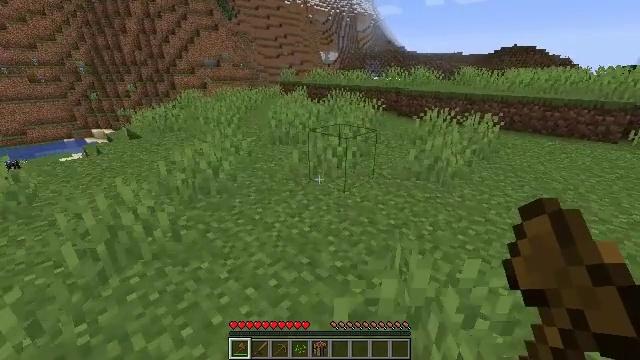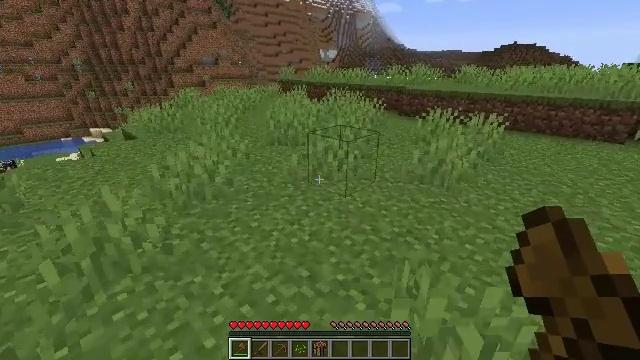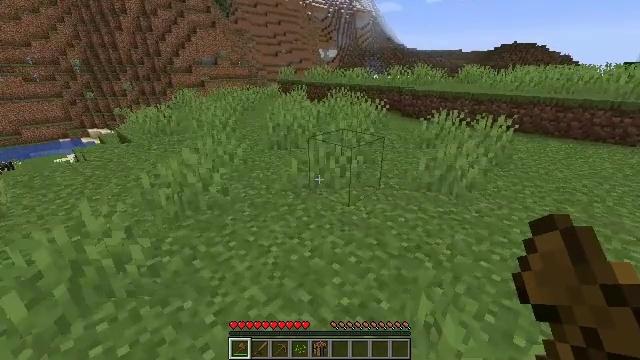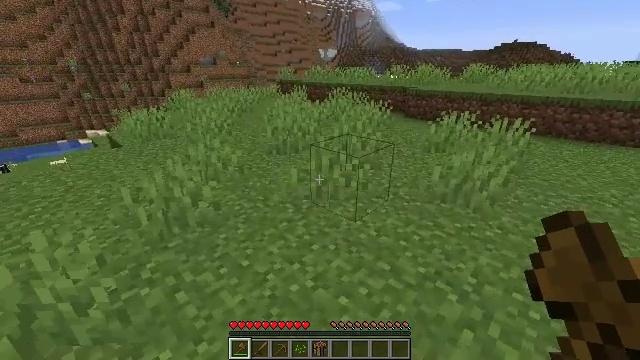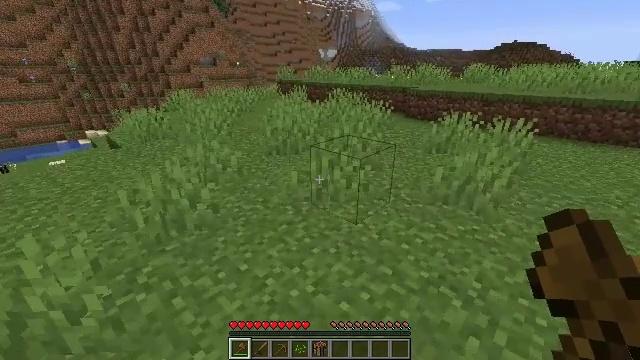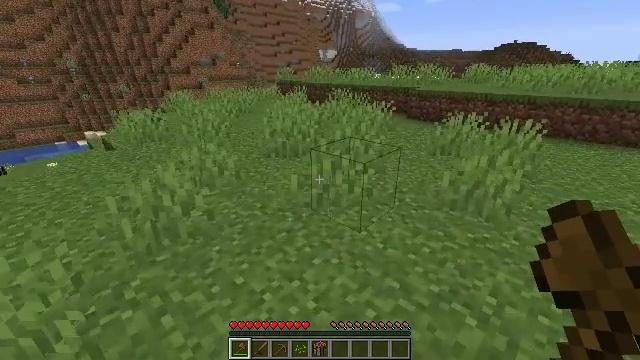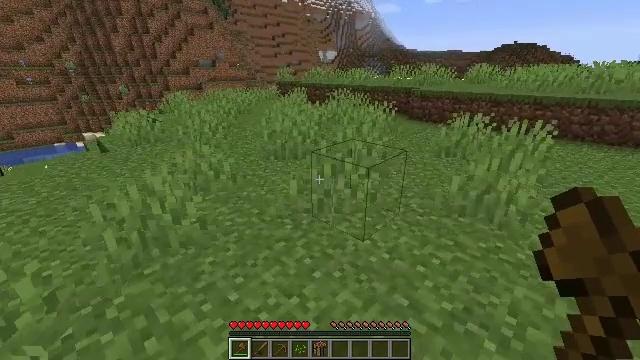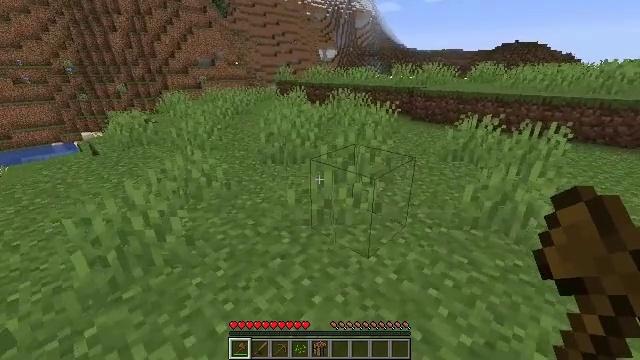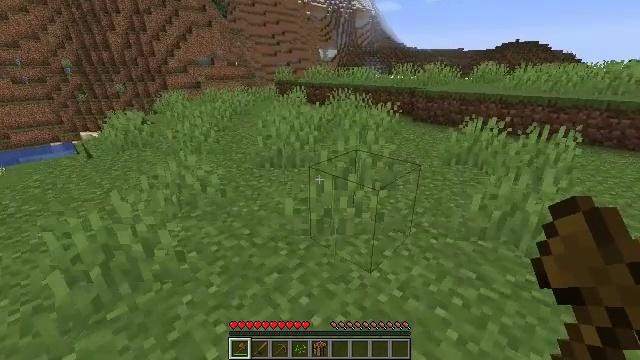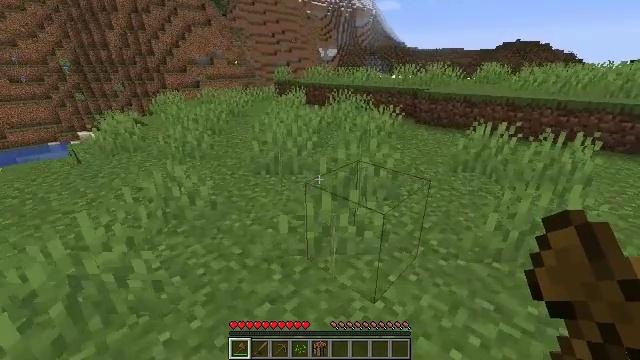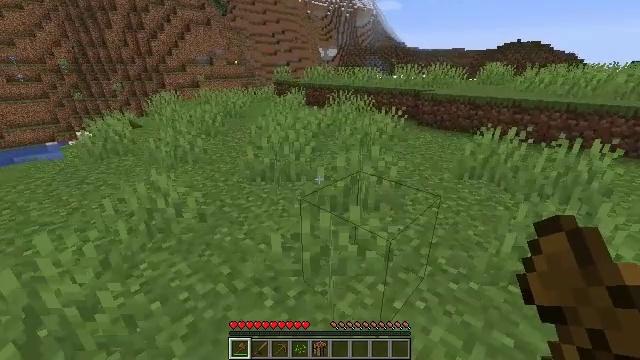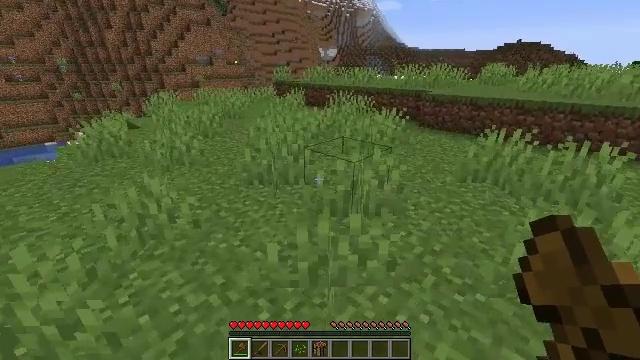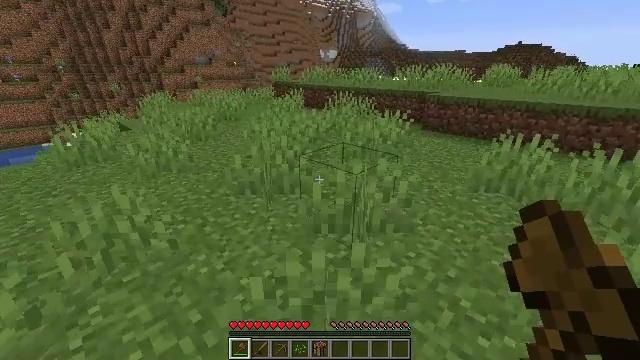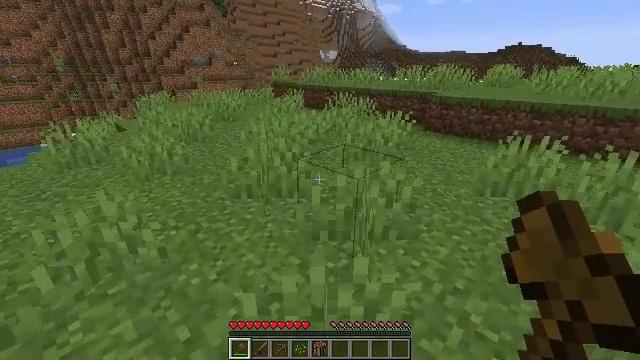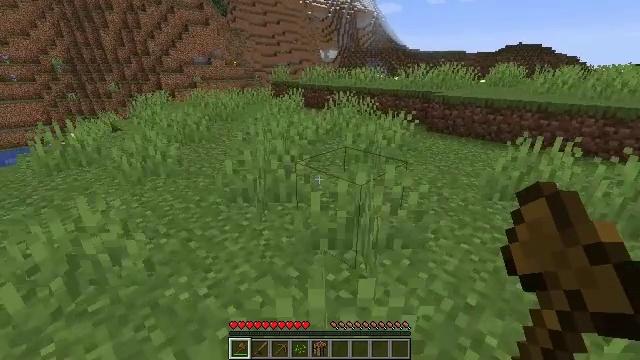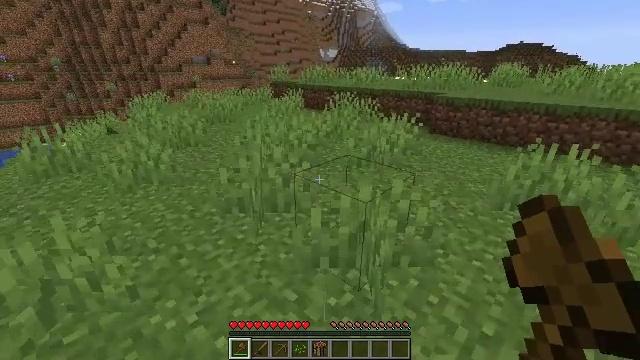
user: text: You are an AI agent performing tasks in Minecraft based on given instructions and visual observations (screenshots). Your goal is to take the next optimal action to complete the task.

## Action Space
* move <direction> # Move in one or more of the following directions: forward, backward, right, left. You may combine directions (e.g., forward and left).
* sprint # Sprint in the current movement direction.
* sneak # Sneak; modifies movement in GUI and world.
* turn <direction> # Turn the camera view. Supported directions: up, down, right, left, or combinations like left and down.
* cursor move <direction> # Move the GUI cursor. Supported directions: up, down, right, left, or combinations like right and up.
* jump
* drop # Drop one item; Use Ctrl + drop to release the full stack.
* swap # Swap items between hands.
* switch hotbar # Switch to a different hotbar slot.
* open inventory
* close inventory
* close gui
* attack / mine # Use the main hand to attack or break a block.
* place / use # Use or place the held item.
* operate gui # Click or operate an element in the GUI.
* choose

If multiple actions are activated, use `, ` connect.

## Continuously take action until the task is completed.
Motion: motion action
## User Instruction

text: Attack the pumpkin to gather it.
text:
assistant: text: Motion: move forward
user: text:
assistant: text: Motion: move forward
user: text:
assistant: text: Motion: move forward
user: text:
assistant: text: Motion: move forward
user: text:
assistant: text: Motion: move forward
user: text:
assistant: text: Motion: move forward
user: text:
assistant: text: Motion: move forward
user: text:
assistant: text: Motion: move forward
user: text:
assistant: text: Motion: move forward
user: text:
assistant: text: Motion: move forward
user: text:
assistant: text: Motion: move forward
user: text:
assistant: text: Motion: move forward
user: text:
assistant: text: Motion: move forward
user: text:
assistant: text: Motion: move forward
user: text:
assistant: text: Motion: move forward
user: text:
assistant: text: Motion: move forward
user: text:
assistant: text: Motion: move forward
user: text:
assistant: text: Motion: move forward
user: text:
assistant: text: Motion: move forward
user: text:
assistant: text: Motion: move forward, turn left
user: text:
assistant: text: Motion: move forward, turn left
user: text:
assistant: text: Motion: move forward, turn left and down
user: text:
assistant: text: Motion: move forward, turn left
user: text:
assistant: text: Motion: move forward, turn left
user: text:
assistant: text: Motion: move forward
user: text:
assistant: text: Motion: move forward
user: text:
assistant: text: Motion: move forward
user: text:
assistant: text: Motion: move forward
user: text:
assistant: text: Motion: move forward
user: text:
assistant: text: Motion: move forward